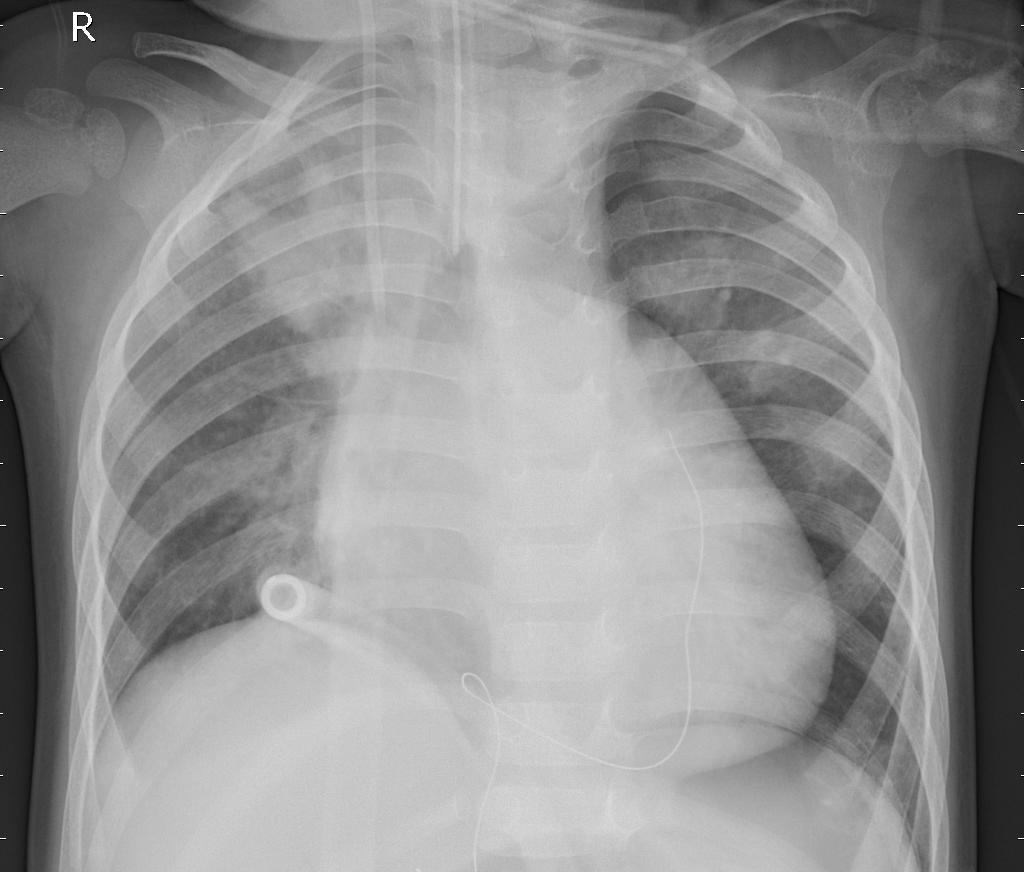
Diagnosis: PNEUMONIA